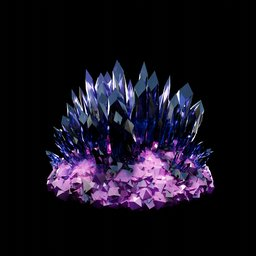
Label: decoration